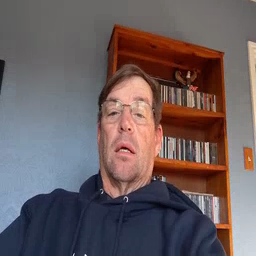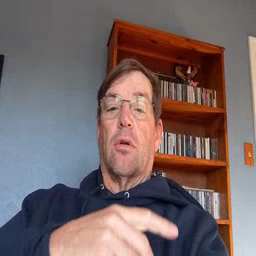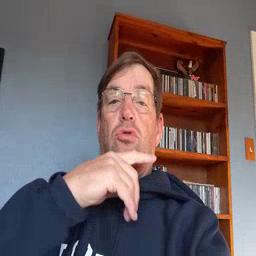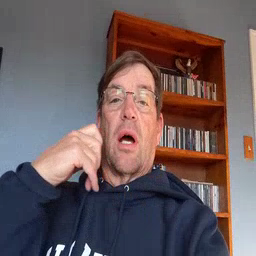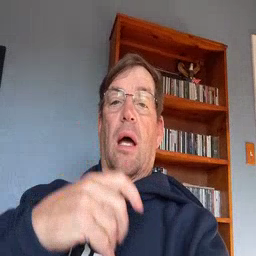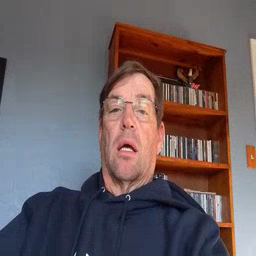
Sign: dry